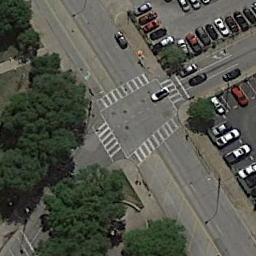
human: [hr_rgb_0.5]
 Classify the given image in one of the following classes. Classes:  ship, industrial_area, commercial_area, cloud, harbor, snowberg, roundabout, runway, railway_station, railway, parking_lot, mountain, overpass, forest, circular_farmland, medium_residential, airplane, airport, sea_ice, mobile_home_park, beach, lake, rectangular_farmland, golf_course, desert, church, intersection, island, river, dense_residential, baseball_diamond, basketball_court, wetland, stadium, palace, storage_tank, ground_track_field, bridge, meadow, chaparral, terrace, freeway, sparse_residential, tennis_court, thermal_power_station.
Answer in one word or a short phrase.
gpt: intersection